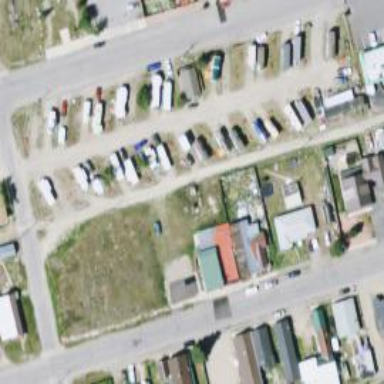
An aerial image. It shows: Caravan site for tourism.